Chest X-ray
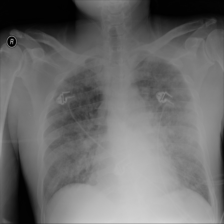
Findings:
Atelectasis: negative
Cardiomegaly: negative
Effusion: negative
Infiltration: positive
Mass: negative
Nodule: negative
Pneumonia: negative
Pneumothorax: negative
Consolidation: negative
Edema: negative
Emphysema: negative
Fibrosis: negative
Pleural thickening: negative
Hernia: negative